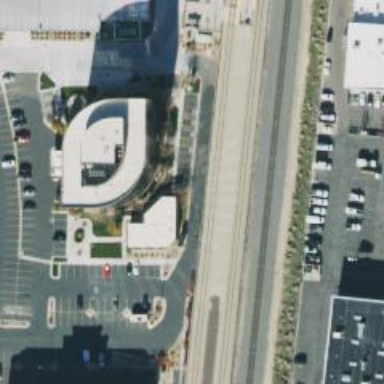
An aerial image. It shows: Clinic.